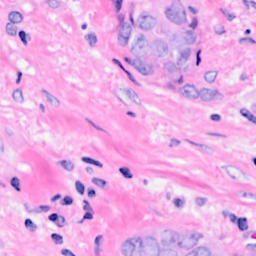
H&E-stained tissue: Breast